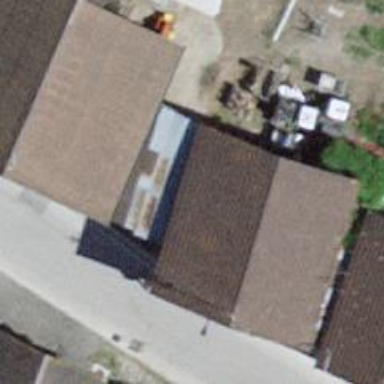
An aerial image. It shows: Building.